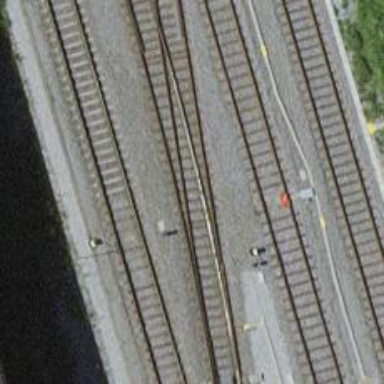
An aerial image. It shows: Single-track electrified railway siding with contact line.